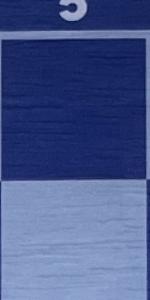
Label: Empty